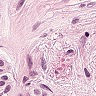
Metastatic tissue present: yes